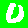
Digit: 0